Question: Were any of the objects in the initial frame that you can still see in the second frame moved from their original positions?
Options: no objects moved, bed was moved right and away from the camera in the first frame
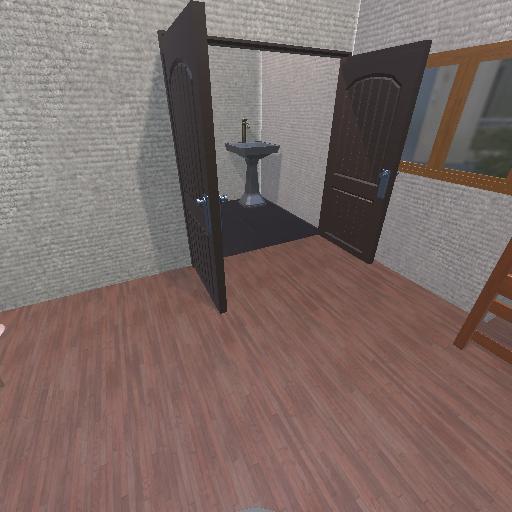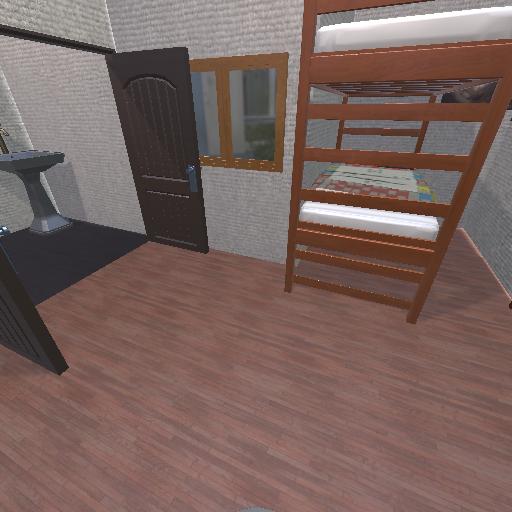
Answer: no objects moved